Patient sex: F
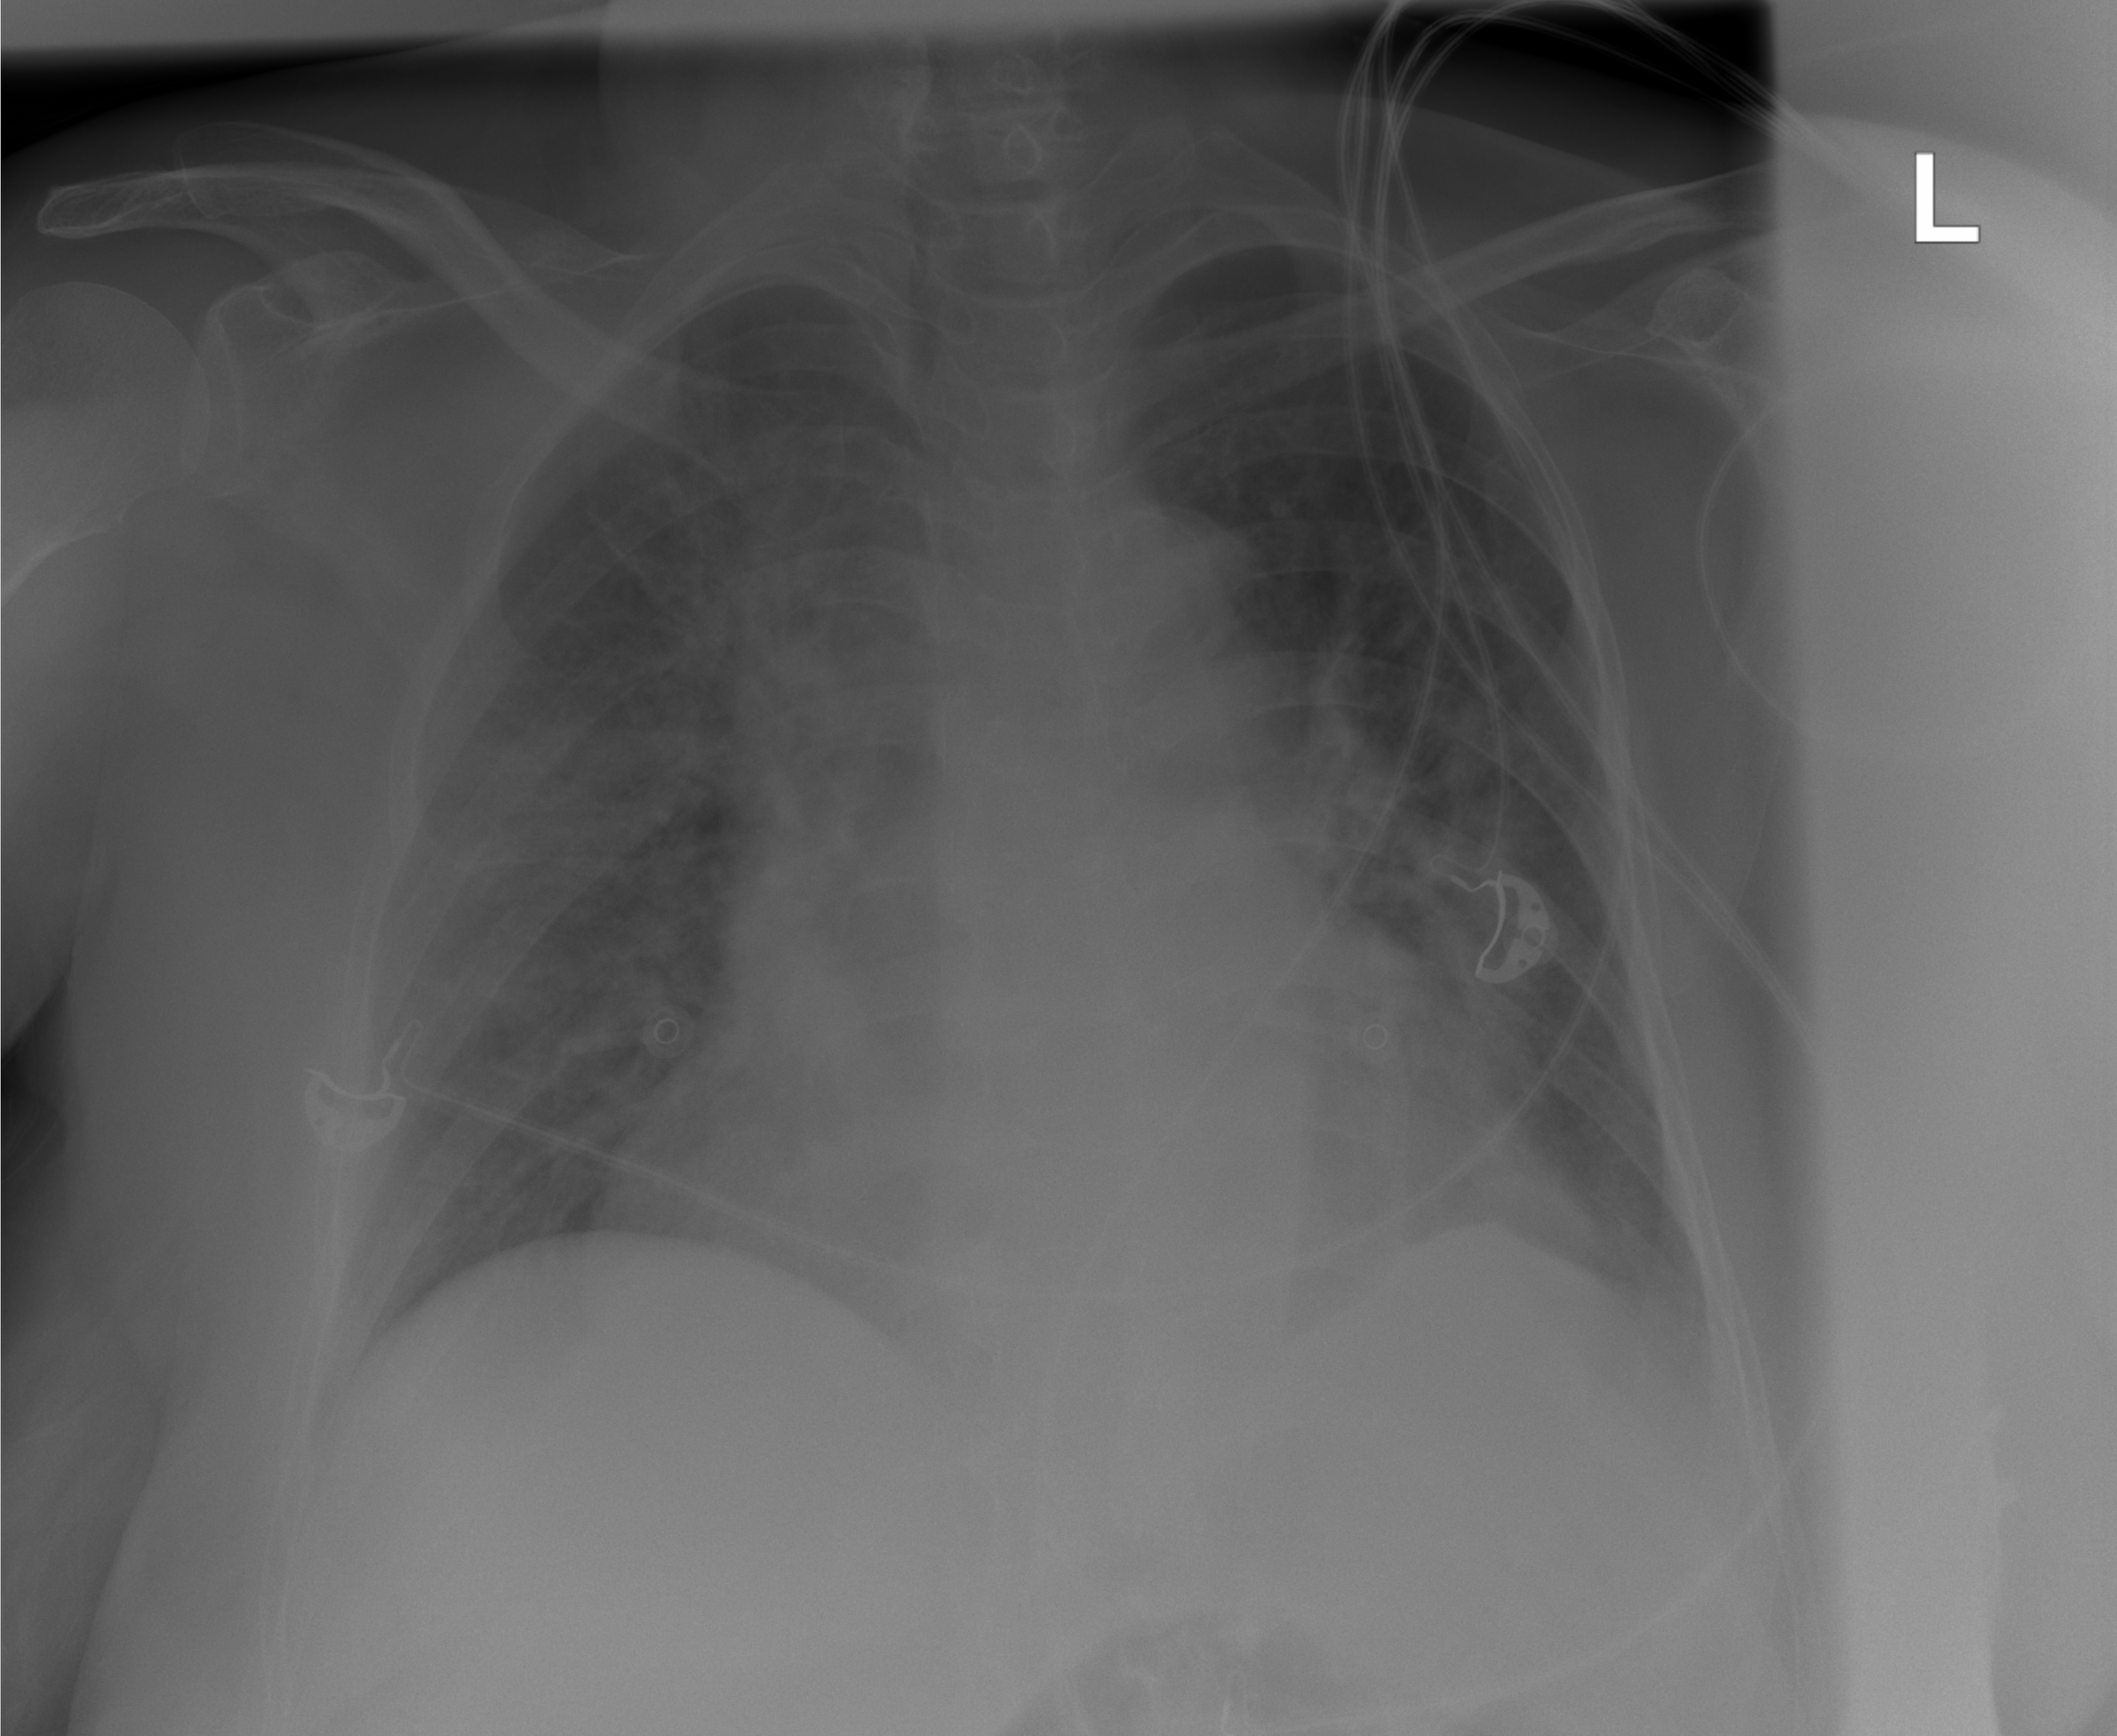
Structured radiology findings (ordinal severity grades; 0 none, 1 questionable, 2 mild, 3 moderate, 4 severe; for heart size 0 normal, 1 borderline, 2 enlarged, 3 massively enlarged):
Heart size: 3
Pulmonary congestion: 2
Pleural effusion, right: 0
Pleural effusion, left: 1
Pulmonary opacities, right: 3
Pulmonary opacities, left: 2
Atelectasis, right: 0
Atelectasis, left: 0